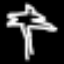
Label: palm tree